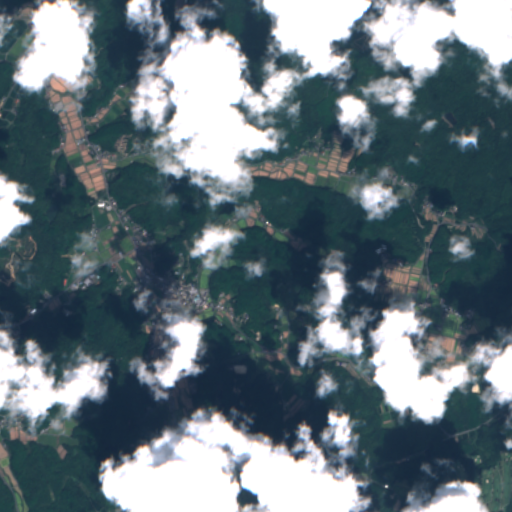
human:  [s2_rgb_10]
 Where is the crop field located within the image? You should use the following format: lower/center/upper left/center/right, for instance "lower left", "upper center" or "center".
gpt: The crop field is located in the lower center of the image.
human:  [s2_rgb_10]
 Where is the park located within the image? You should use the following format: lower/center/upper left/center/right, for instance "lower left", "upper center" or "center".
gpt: The park is located in the lower right of the image.
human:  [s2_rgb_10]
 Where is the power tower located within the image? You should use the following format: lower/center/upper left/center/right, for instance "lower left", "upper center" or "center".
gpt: The power tower is located in the upper of the image.
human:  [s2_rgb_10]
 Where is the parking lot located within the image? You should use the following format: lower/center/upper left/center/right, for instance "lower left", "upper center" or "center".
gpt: There is no parking lot in the image.